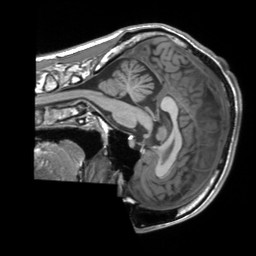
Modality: T1w
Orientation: sagittal
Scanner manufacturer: siemens
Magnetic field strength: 3 T
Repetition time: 2.3 s
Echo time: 0.00207 s